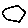
Label: hexagon